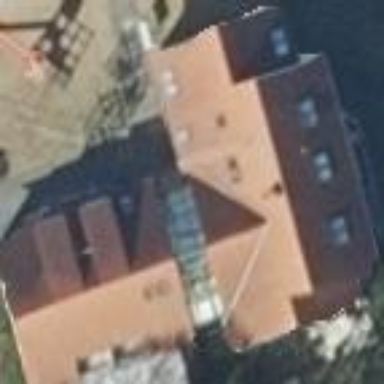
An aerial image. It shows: Terrace building.